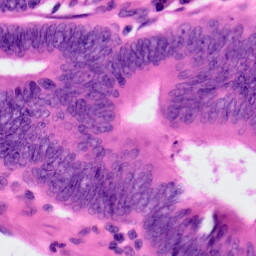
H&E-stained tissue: Colon